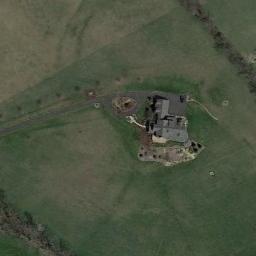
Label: sparse_residential